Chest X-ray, PA view. Patient: 66 years old, sex M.
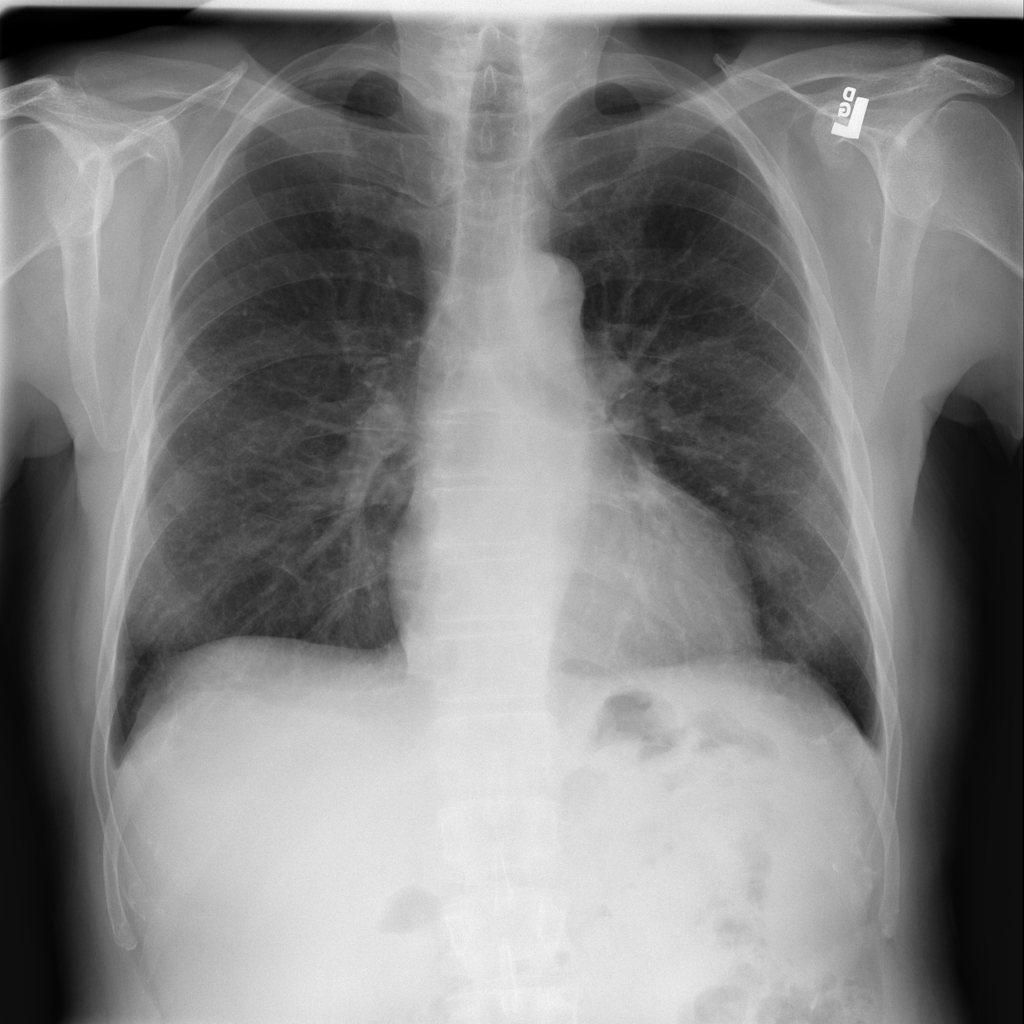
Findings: No Finding